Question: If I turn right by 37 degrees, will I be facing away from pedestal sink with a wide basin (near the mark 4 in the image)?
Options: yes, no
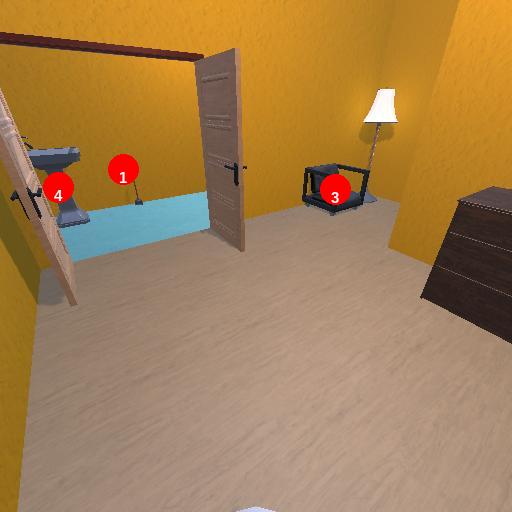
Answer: yes